Field crop: maize
Growth stage: 2
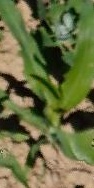
Species: maize